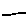
Label: line